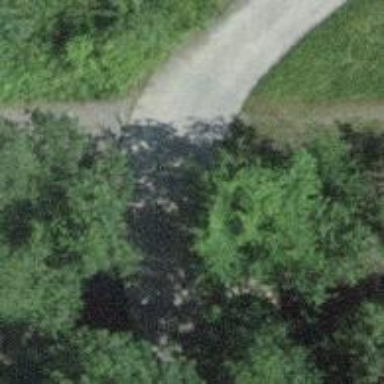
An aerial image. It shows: Service road that includes bridge.